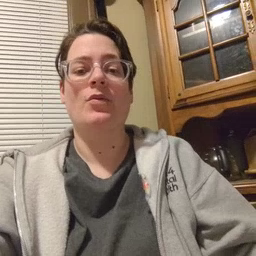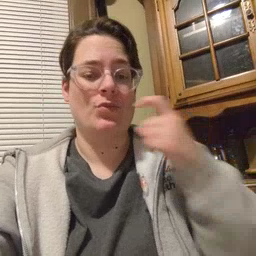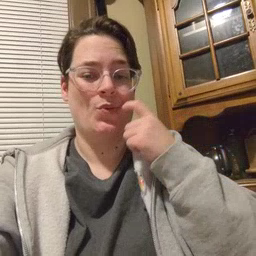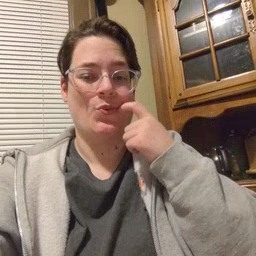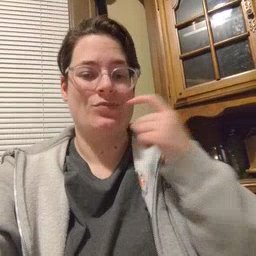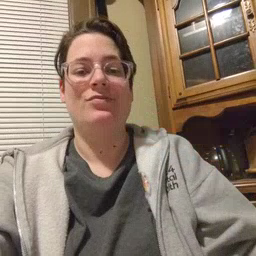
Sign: tooth